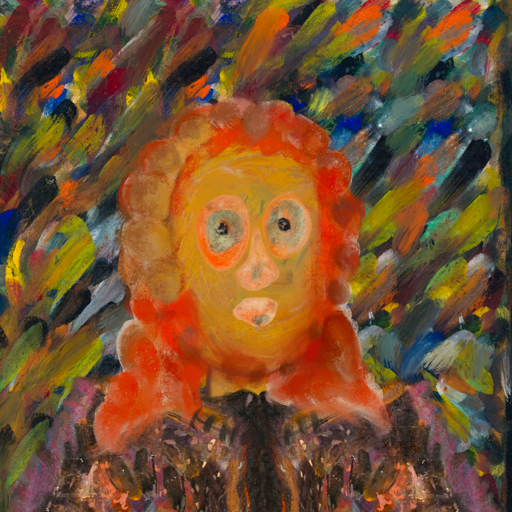
Background: An_Impression, Head And Neck Front: After_Raid, Face Front: Childish, Bust: Gypsy_Queen, Hair Front: Rupkatha, Head Accessory: Blank, Second Necklace: Blank, Necklace: In_The_Sun, Baby: Blank